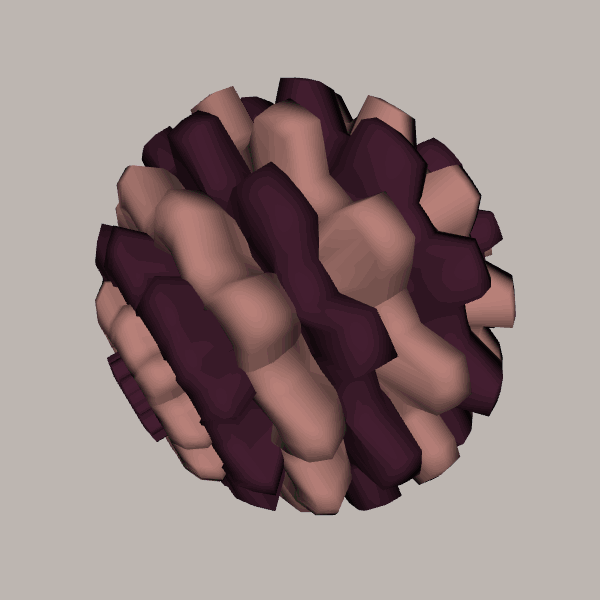
Background: light